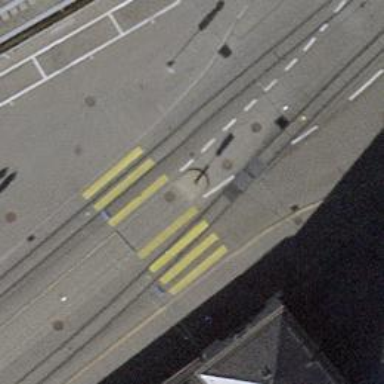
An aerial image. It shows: Kerb serving as barrier.